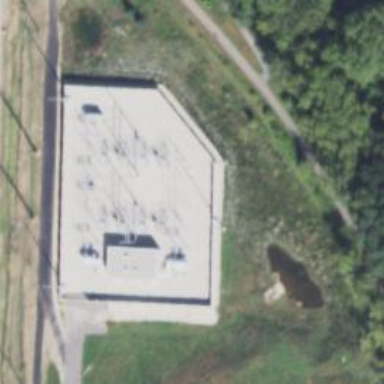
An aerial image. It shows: Power tower.